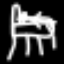
Label: bed